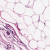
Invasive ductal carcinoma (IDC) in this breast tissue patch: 0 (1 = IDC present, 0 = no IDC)